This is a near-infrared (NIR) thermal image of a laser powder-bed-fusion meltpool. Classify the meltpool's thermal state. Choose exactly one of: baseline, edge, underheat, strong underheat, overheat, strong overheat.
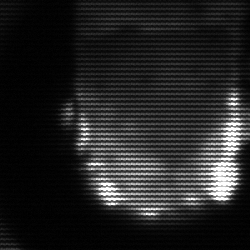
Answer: baseline